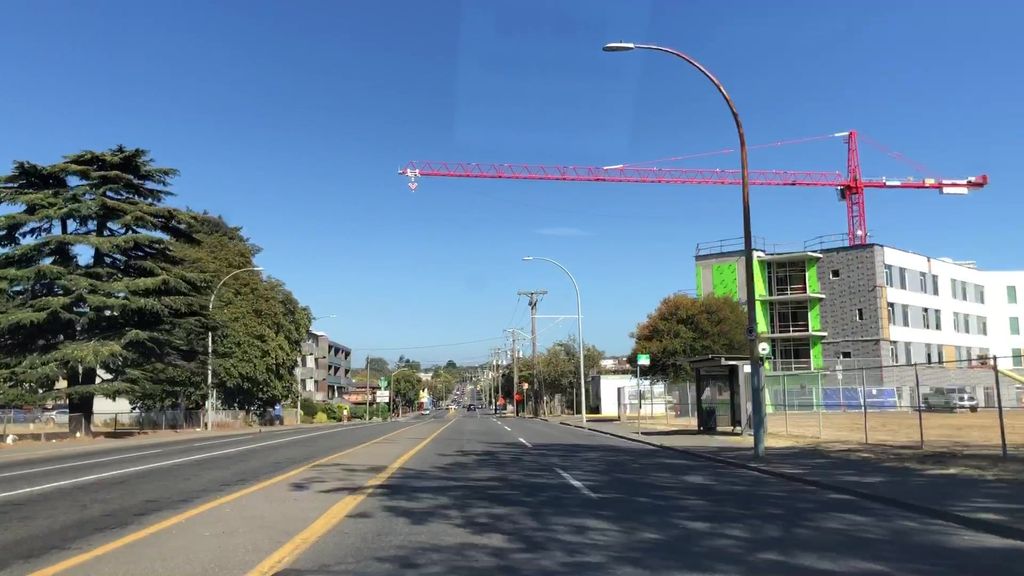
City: victoria